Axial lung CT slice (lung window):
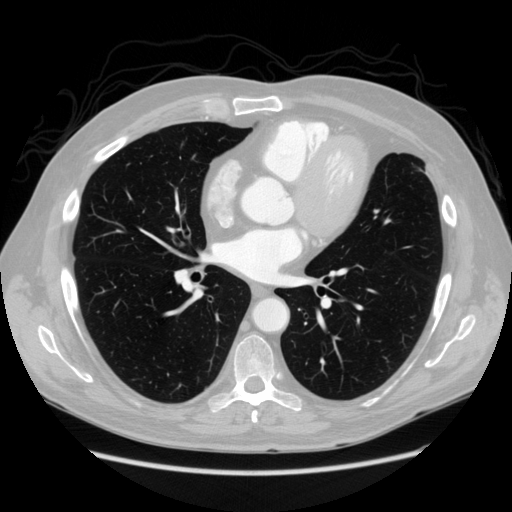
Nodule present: no